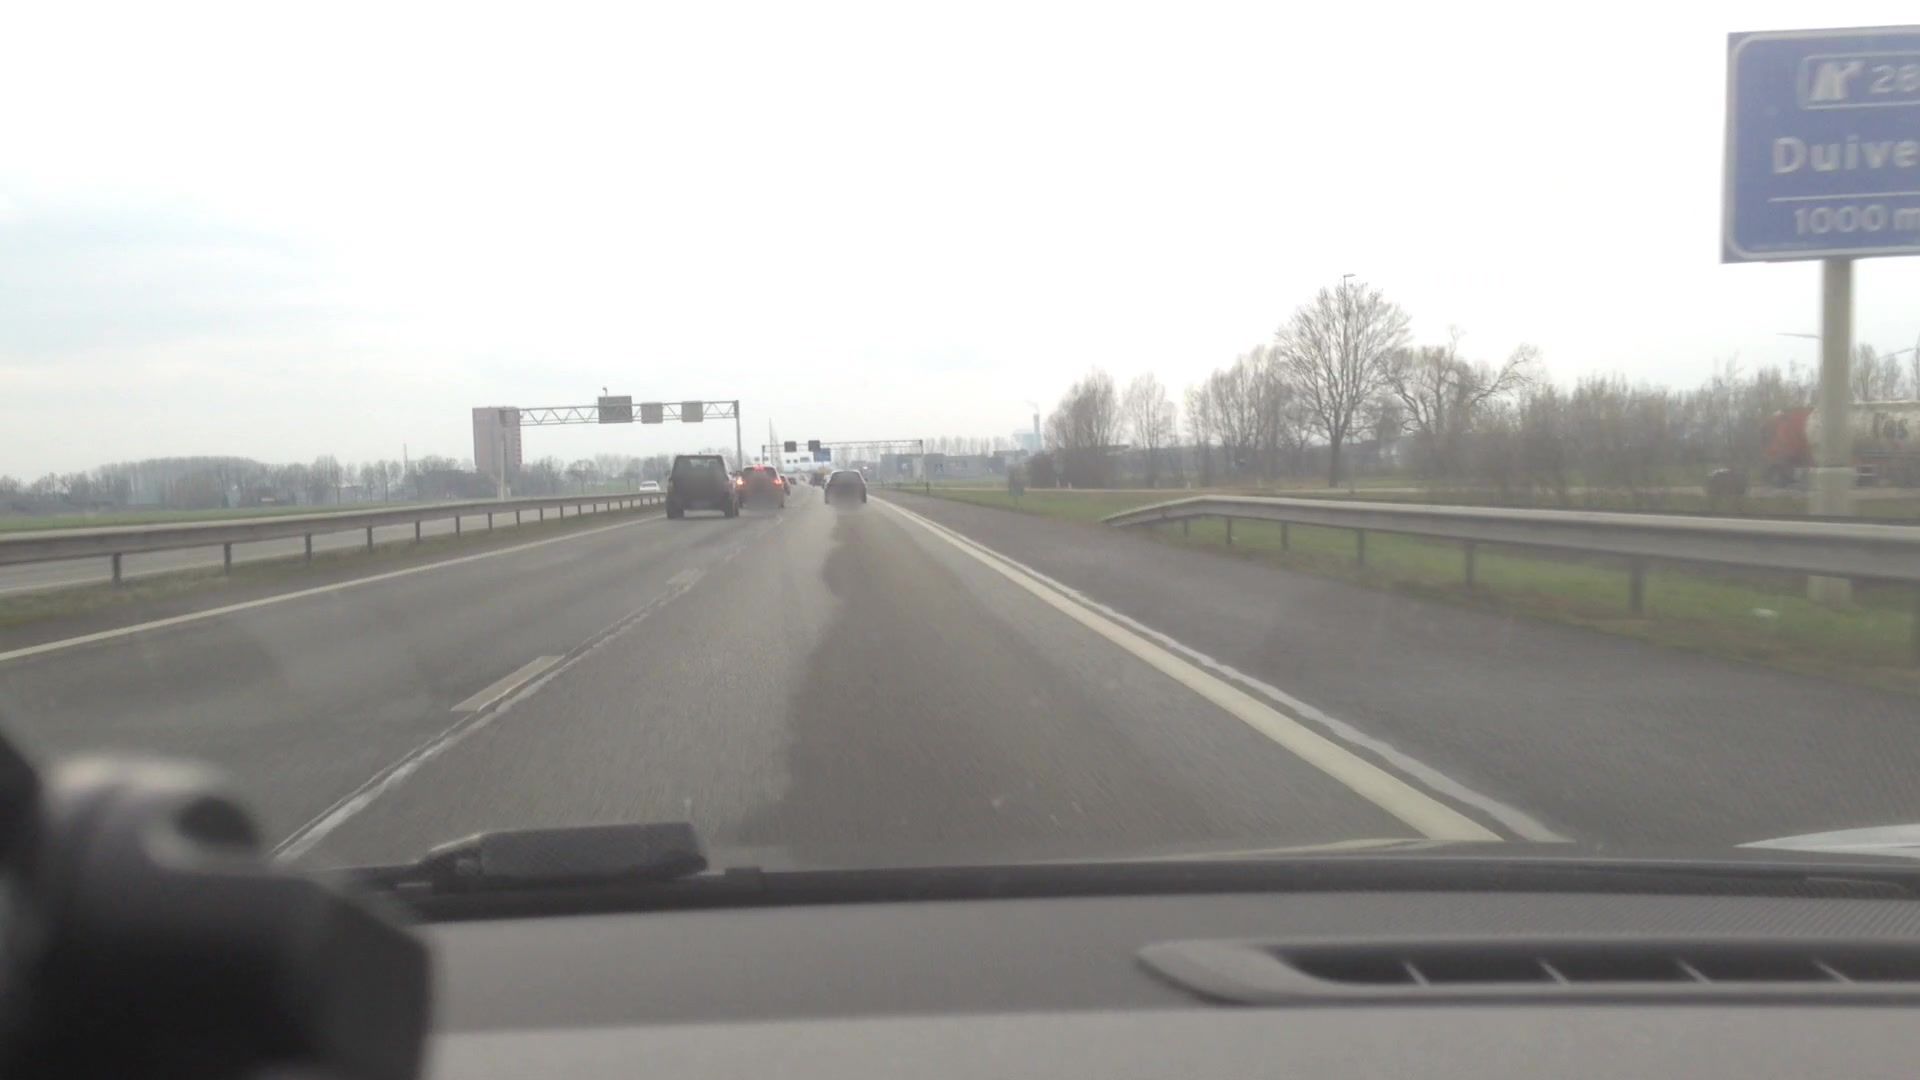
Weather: cloudy
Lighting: day
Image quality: slightly poor
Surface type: driving surface
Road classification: rest_area
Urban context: suburban or peri-urban
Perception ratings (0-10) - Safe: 0.89, Lively: 2.09, Beautiful: 6.28, Boring: 4.45, Depressing: 2.52, Wealthy: 1.08